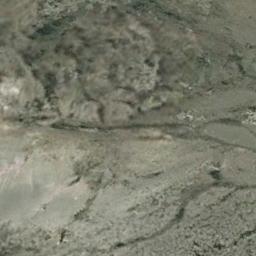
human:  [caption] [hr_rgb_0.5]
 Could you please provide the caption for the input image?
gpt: This is a yellow desert with wavy stripes beside an oasis .

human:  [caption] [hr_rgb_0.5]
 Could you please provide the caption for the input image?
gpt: The desert has dark gray sand and lots of sparse desert plants and the desert terrain is rugged .

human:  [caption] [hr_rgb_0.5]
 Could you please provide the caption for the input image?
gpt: The desert is on the hill full of black sand .

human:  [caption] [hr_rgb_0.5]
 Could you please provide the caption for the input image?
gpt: There is a little grain in this desert .

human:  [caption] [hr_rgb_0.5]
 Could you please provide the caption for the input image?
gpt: A desert covered by gray bare land .